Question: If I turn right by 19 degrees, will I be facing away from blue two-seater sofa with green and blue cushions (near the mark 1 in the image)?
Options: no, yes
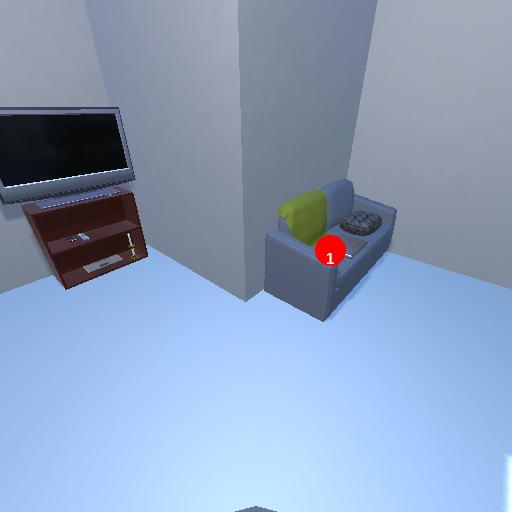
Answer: no